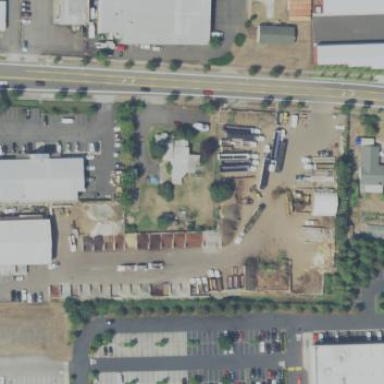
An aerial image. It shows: Retail area that is specifically garden center.